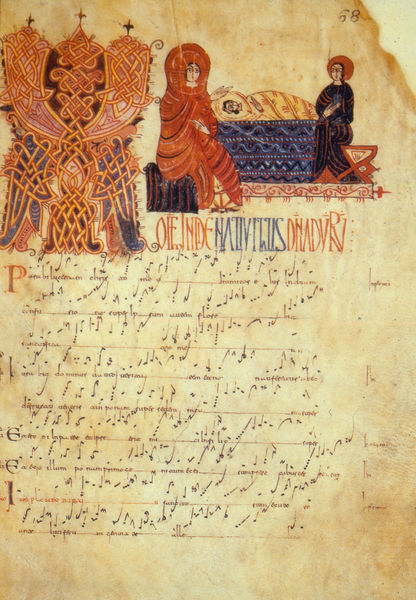
Titel: Miniaturas Mozárabes
Institution: León, Domschatz
Schlagwörter: seite